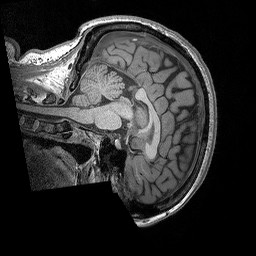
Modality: T1w
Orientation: sagittal
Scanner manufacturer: siemens
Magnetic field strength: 3 T
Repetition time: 2.3 s
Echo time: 0.00298 s